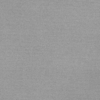
Label: dusty